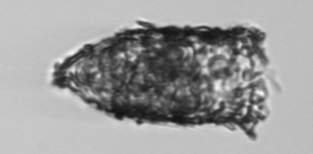
Label: Tintinnopsis